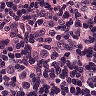
Metastatic tissue present: yes